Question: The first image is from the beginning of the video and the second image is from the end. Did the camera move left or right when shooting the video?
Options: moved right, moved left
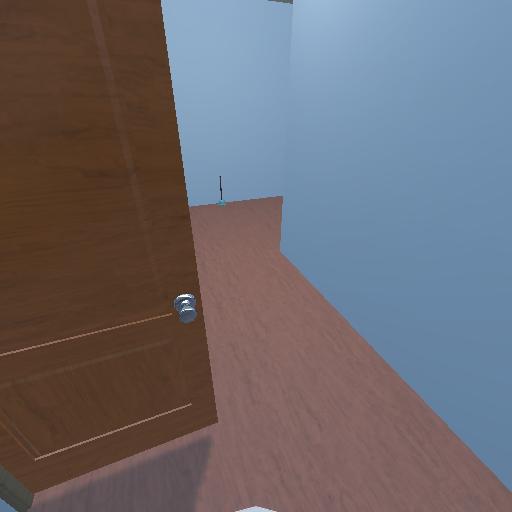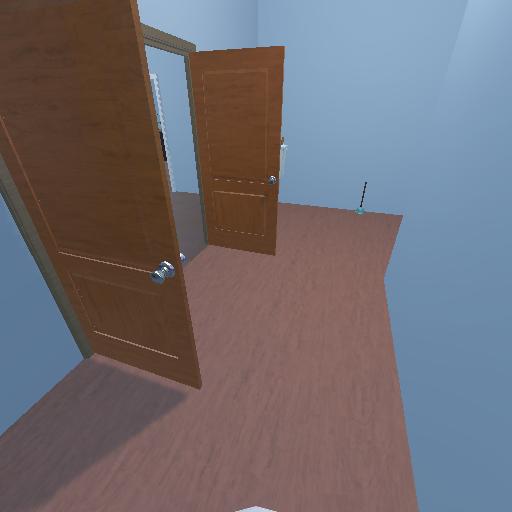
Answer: moved right